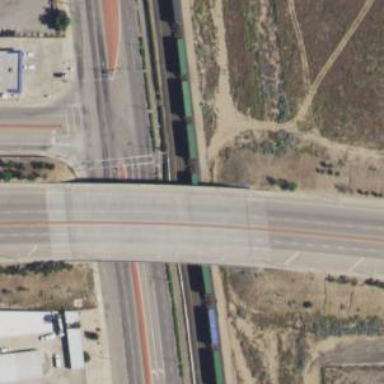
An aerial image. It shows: Primary highway bridge.